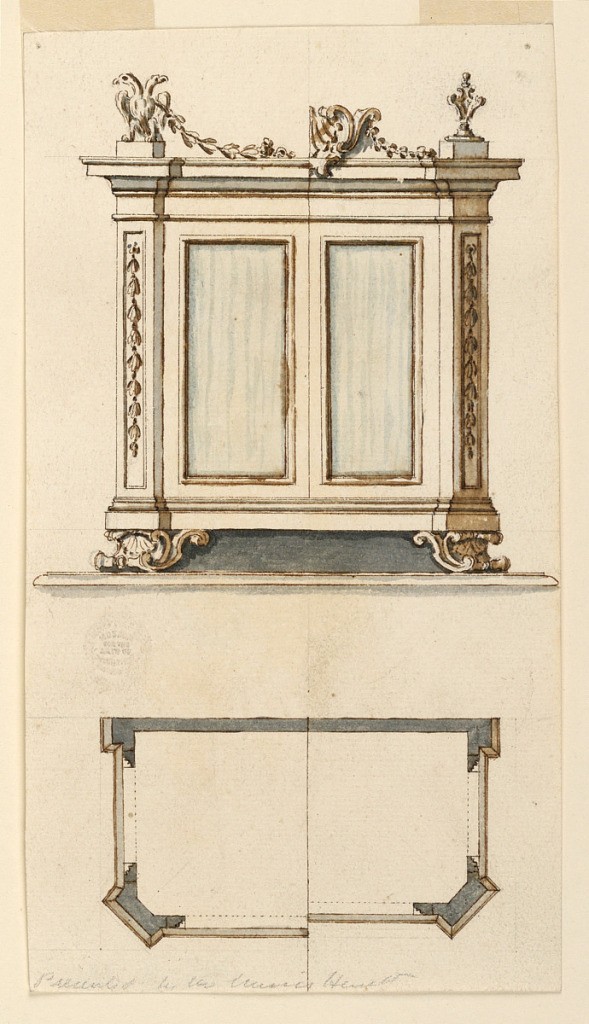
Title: Design for a Case with Alternative Suggestions
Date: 1760–1790
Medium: Graphite, pen and ink, brush and watercolor on paper
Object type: Drawing
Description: At top, the elevation for a case furniture. Scrolling foot and pilaster decorated with bellflowers. Alternative finials at top include a double headed eagle. Plan at bottom below.